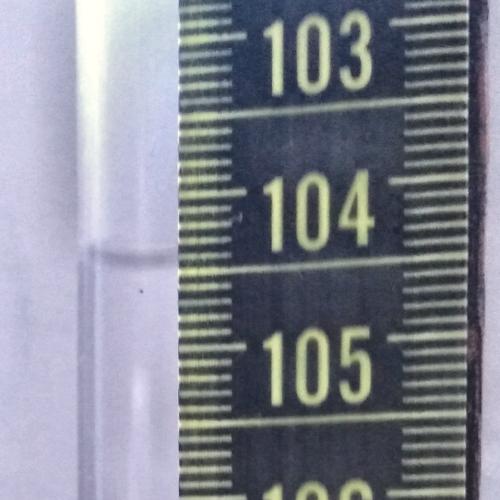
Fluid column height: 104.4 cm